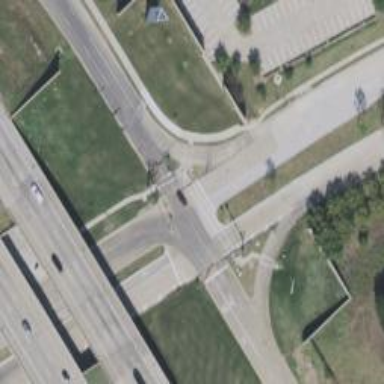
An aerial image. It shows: Secondary road with frontage road.